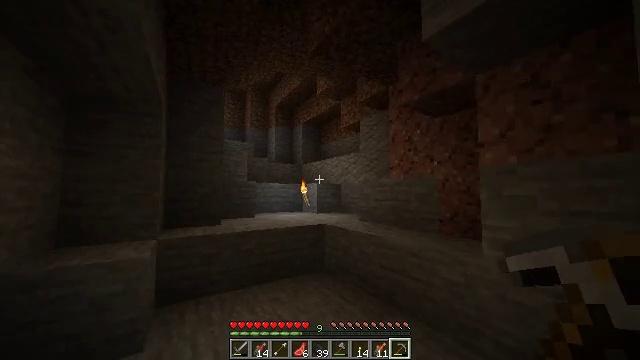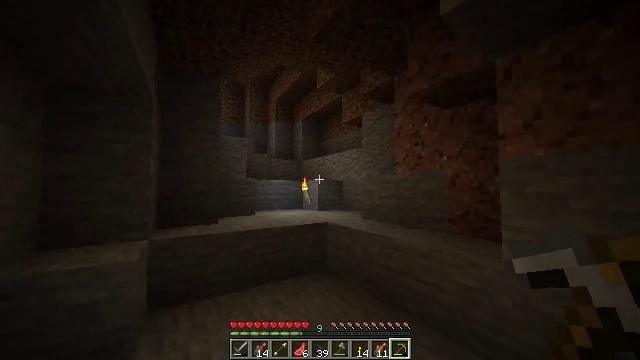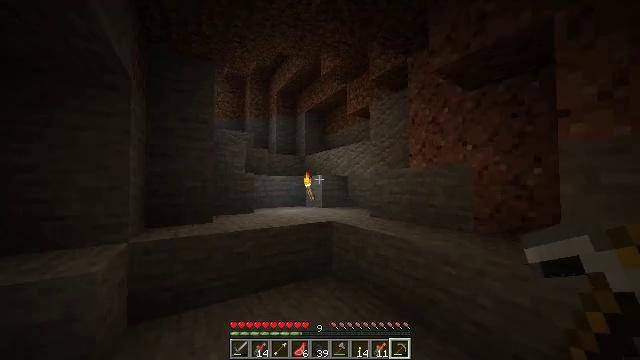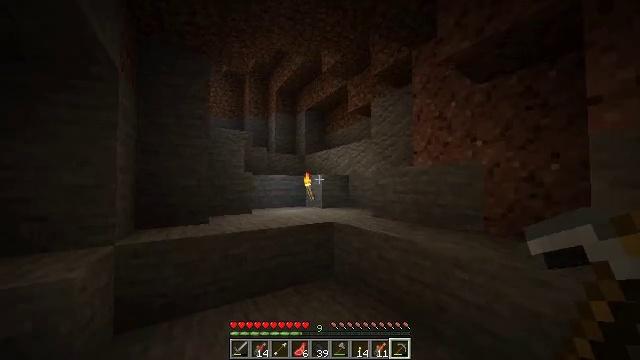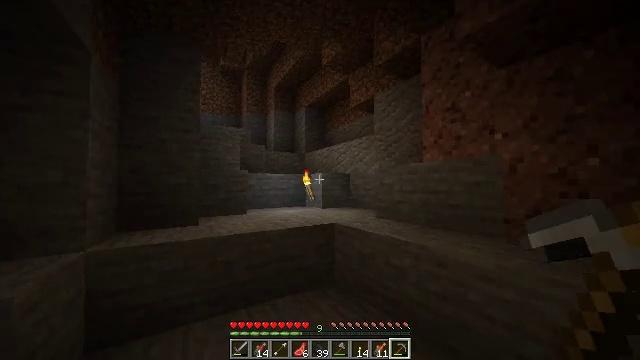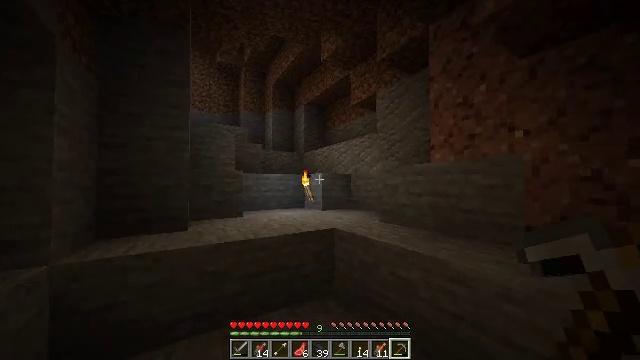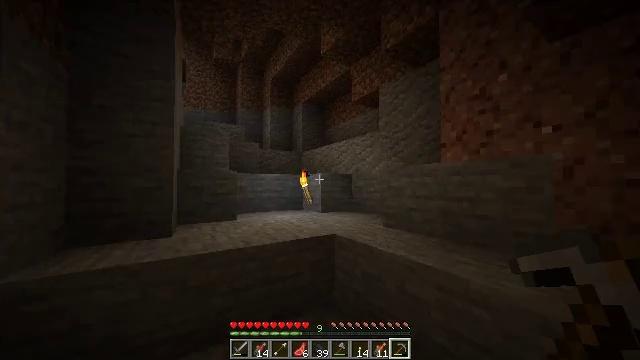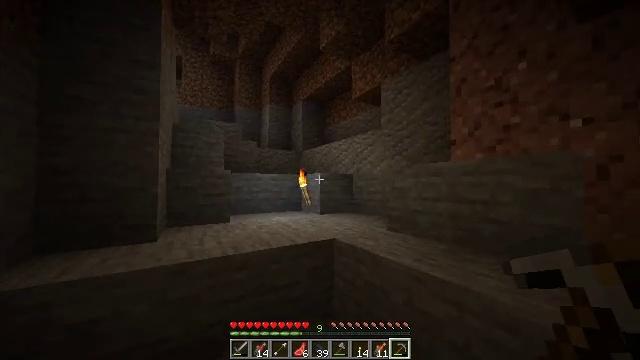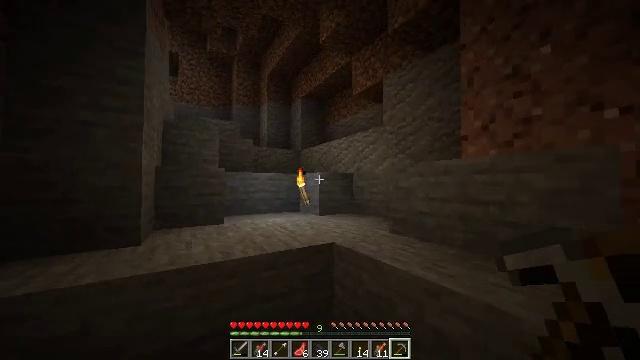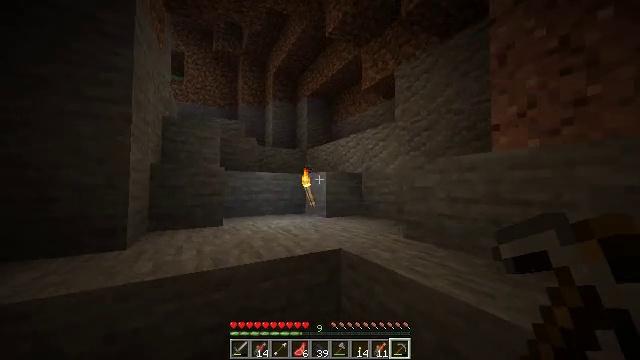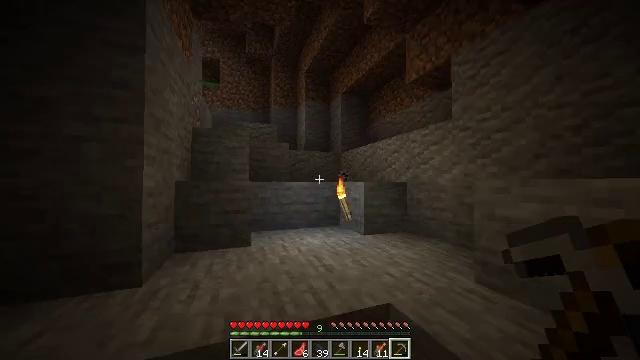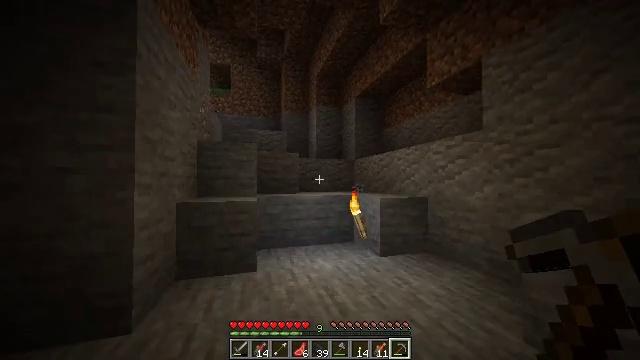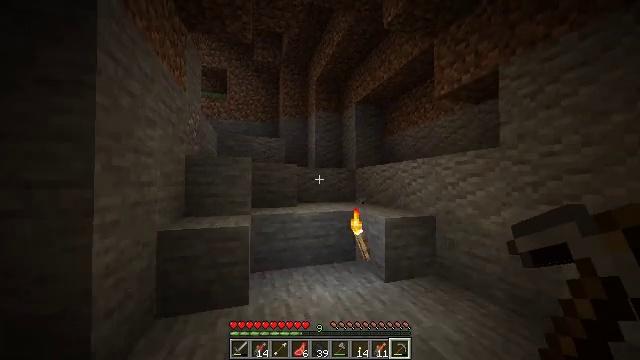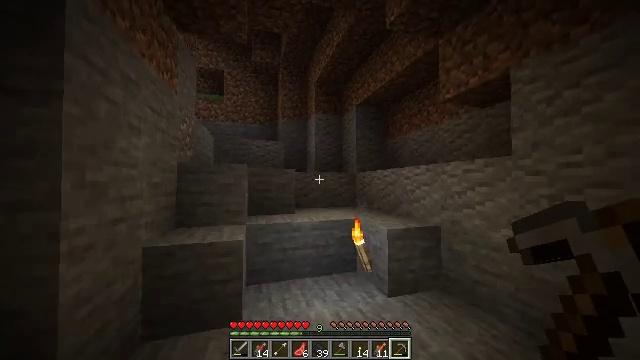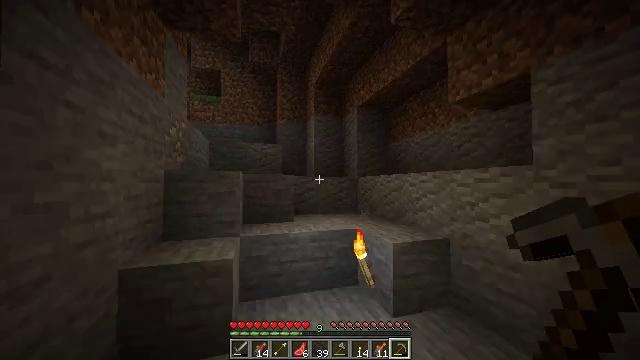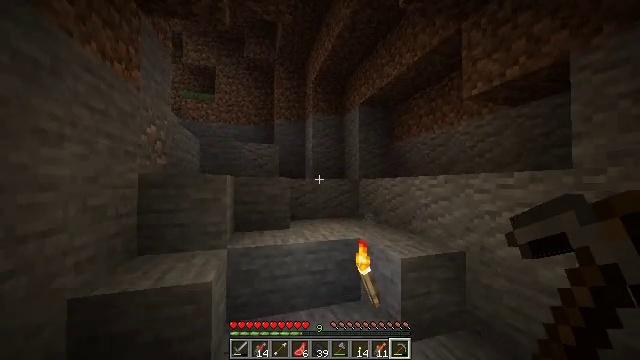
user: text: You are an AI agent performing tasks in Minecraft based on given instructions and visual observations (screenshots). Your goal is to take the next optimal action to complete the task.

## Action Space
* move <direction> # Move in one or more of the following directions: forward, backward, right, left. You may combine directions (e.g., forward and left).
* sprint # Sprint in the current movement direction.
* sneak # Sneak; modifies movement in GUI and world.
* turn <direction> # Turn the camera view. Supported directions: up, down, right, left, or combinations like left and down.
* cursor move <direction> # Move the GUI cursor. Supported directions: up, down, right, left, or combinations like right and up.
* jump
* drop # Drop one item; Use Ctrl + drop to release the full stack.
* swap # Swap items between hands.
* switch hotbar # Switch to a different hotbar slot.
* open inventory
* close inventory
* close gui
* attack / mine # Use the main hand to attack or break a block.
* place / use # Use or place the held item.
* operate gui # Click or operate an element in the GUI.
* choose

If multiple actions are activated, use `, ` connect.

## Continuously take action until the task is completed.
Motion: motion action
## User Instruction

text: Dig up the grass block for dirt.
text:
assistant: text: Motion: move forward
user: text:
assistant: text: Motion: move forward, turn down
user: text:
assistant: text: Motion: move forward
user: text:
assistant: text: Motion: move forward
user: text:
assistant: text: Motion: move forward
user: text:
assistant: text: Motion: move forward
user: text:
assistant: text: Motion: move forward
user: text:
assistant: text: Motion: move forward
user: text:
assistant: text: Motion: move forward, turn left
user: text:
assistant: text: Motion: move forward, turn left, jump
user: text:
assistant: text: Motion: move forward, turn left, jump
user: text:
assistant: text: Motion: move forward, jump
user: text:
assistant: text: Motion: move forward, jump
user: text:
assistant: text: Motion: move forward, jump
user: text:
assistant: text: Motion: move forward, jump
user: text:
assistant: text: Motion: move forward, jump
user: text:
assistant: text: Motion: move forward, jump
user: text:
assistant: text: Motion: move forward, turn left, jump
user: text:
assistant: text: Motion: move forward, turn left, jump
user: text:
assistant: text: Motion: move forward, turn left, jump
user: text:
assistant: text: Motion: move forward, turn left, jump
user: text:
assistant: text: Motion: move forward, turn left, jump
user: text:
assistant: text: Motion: move forward, jump
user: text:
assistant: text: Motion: move forward, jump
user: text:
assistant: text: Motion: move forward, jump
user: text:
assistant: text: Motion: move forward, jump
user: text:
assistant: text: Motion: move forward, turn left, jump
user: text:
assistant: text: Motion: move forward, turn left, jump
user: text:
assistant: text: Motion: move forward, turn left, jump
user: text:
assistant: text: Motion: move forward, turn left and up, jump